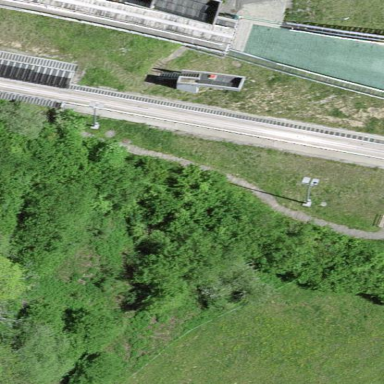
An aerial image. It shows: Building associated with ski jumping.